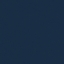
Land use / land cover: SeaLake